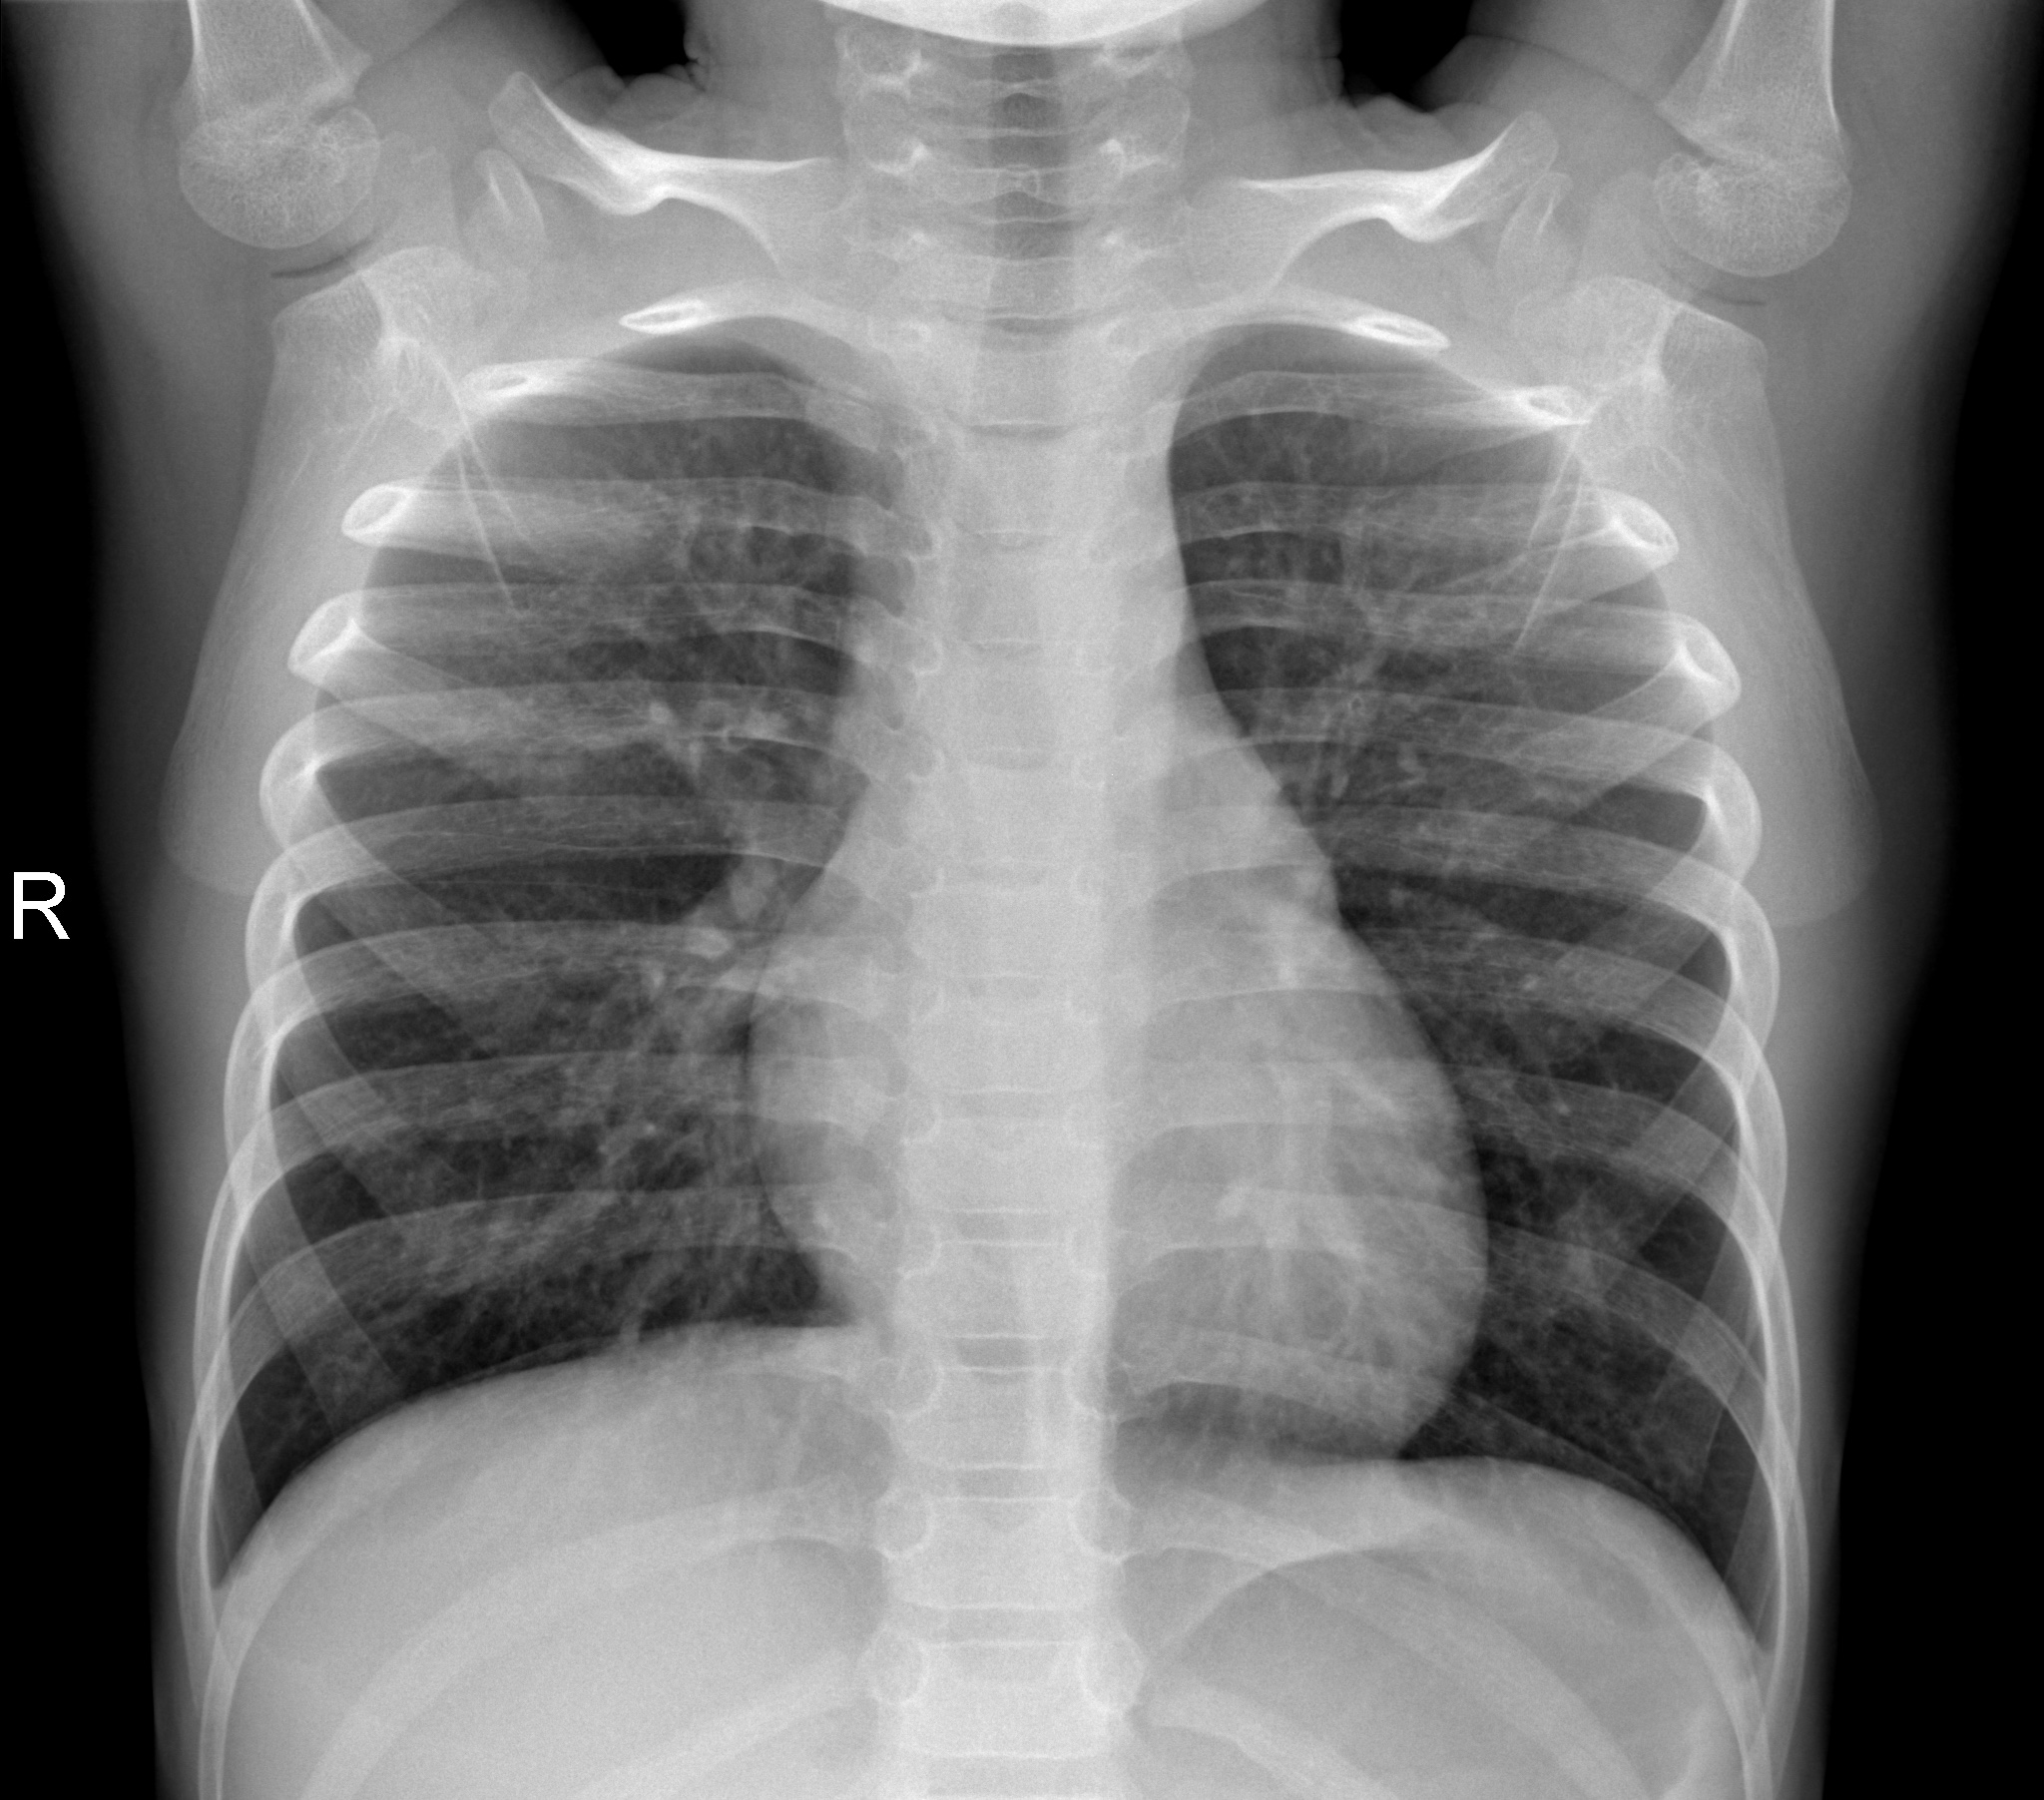
Diagnosis: NORMAL